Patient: sex M, age 57
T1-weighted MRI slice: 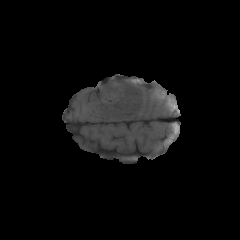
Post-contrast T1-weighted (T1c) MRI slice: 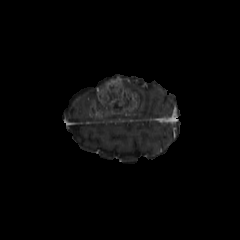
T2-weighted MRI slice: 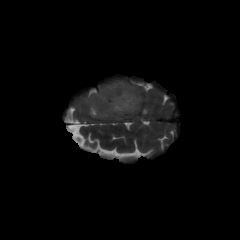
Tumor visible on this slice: yes
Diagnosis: Glioblastoma, IDH-wildtype
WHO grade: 4